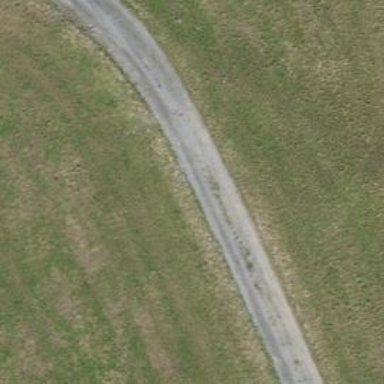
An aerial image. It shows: Track with grade 3 surface.